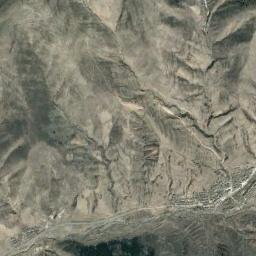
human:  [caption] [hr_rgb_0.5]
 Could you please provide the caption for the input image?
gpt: The folded mountain consists of some ridges and valleys of different sizes .

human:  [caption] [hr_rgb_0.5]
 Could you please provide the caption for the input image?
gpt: Seventy percent of the area on this mountain is bare orange-red land .

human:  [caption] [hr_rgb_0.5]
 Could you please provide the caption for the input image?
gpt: The mountain is full of white soil .

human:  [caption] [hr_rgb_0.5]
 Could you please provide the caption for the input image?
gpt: The mountains are winding and undulating .

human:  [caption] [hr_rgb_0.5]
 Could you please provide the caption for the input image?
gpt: There are some cracks on the brown mountain .